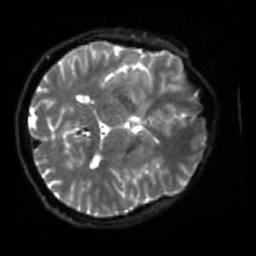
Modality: sbref
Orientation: axial
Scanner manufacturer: siemens
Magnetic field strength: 3 T
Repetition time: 4 s
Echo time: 0.0594 s